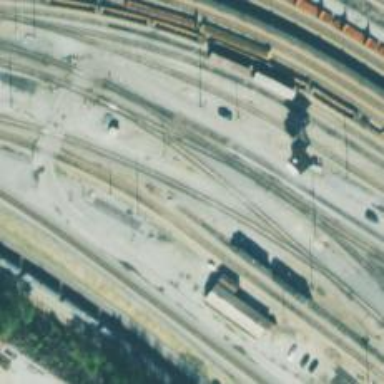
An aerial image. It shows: Railway siding for service.